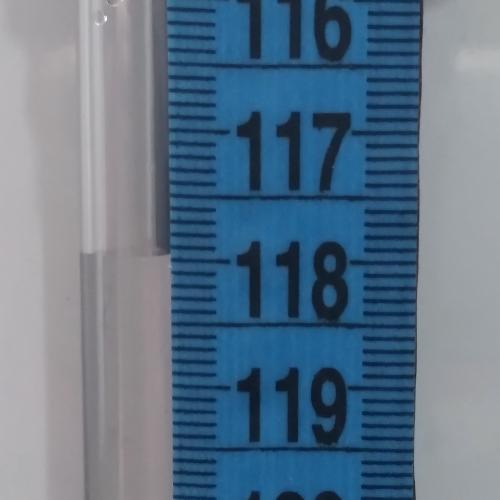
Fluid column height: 118.0 cm